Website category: sports
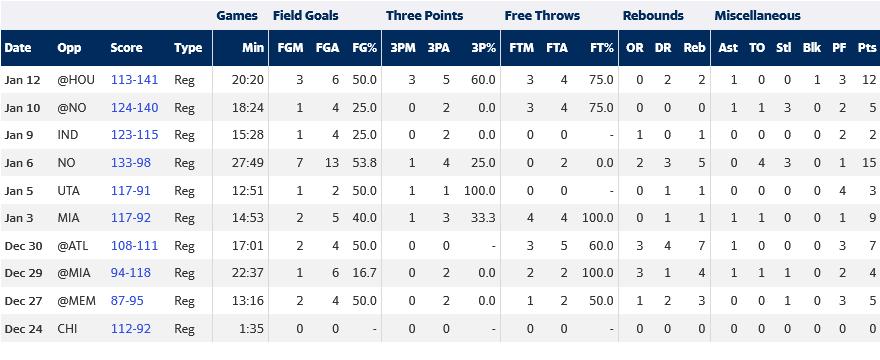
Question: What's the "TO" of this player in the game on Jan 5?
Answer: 0

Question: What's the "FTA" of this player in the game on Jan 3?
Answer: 4

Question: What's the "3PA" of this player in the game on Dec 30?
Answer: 0

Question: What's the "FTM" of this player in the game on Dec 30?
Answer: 3

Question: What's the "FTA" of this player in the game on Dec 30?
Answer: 5

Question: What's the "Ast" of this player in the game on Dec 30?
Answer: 1

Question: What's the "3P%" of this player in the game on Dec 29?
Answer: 0.0

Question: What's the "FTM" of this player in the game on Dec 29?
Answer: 2

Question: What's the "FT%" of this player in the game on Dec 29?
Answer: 100.0

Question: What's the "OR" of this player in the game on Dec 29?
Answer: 3

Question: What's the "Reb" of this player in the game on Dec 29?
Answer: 4

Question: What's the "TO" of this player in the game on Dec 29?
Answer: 1

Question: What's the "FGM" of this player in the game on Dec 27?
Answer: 2

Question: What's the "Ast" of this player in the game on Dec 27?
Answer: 0

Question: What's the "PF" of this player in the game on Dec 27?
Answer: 3

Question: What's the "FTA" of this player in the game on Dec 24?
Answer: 0

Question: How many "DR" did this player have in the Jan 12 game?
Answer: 2

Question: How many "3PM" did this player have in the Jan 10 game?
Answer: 0

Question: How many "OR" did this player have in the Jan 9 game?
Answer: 1

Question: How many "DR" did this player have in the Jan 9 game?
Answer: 0

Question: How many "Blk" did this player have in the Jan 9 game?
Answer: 0

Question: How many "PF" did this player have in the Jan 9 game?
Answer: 2

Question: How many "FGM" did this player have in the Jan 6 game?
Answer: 7

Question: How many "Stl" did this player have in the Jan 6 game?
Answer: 3

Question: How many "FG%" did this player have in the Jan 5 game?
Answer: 50.0

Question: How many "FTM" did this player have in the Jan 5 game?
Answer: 0

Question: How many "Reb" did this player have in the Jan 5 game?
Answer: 1

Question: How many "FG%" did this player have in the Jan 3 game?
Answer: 40.0

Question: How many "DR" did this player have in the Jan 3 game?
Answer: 1

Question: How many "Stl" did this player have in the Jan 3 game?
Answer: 0

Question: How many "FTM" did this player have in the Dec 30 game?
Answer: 3

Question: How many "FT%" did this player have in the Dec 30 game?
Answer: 60.0

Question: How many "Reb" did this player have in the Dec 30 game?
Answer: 7

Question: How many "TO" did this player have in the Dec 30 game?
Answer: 0

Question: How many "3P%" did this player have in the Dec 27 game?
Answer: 0.0

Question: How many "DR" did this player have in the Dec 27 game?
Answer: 2

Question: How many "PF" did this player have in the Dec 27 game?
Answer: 3

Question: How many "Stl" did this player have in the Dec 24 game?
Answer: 0

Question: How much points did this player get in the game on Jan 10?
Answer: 5

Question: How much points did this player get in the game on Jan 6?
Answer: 15

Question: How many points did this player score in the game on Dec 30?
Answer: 7

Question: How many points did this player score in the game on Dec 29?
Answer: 4

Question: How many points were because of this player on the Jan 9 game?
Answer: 2

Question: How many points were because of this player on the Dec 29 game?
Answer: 4